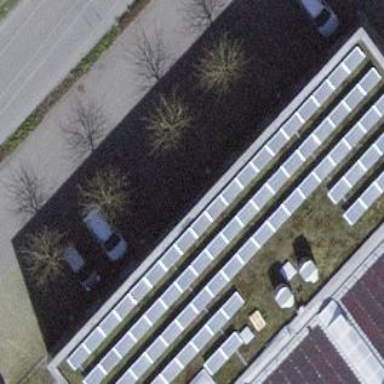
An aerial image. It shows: Solar power generator.